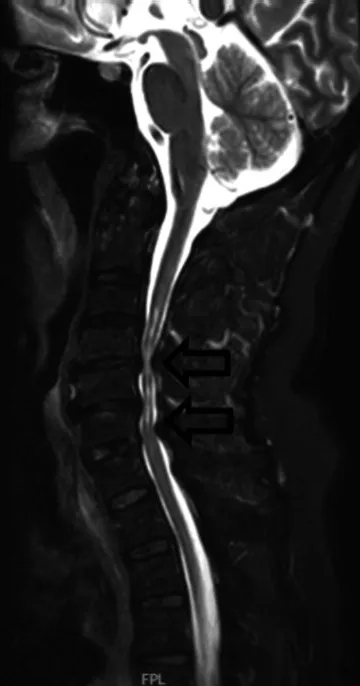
MRI of the cervical spine in various views. . A) Spinal cord compression with cord changes spanning from C4 to C6, with a more severe level of compression observed at the C4/C5 level (indicated by the black arrow) (sagittal view).
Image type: radiology (mri)